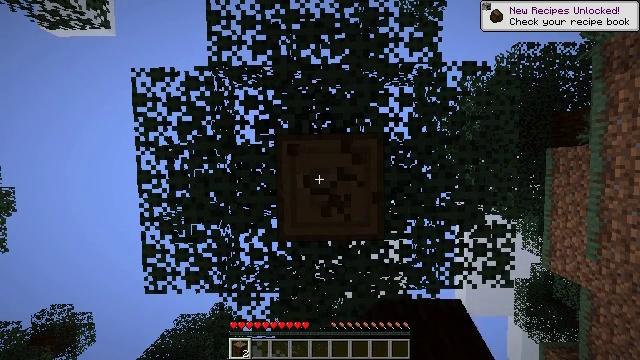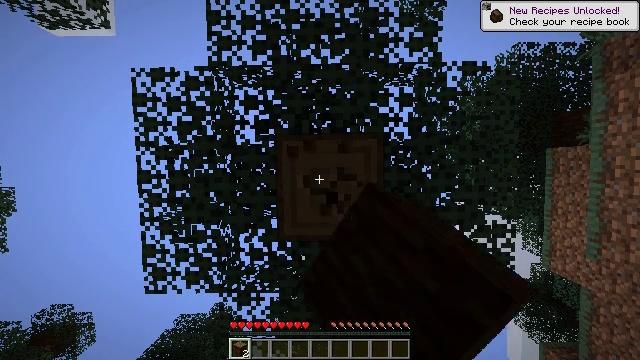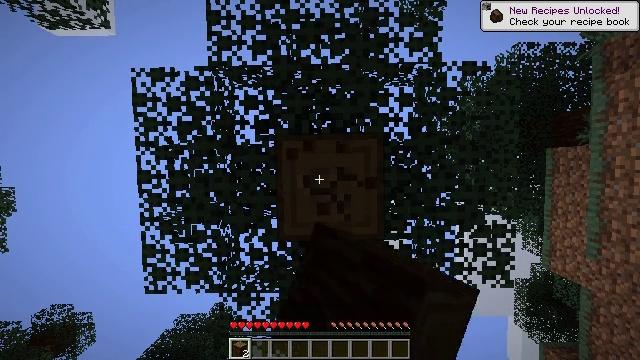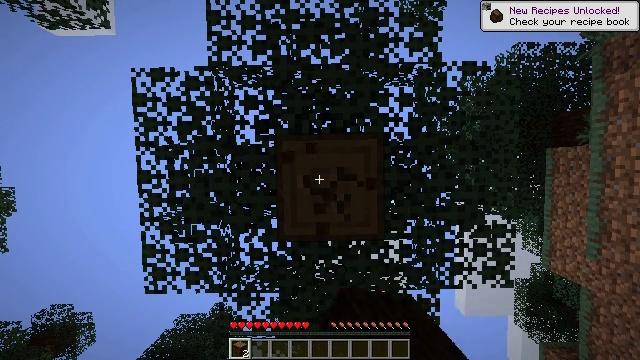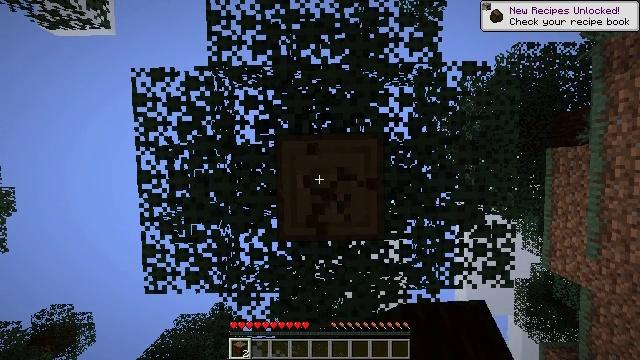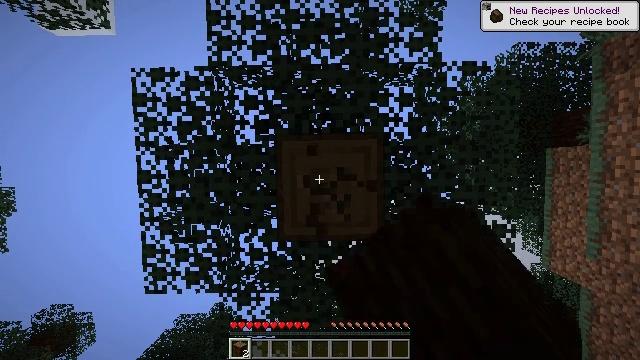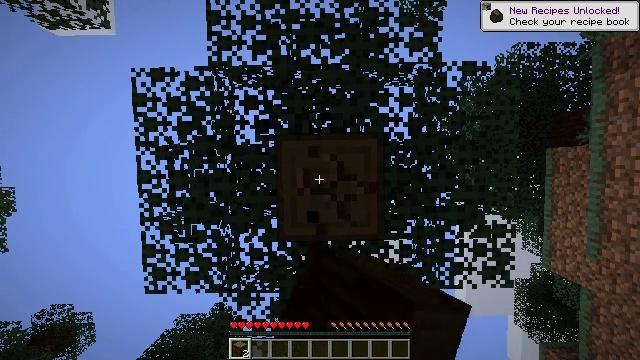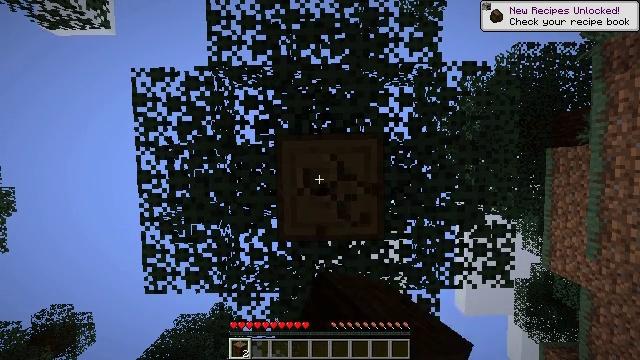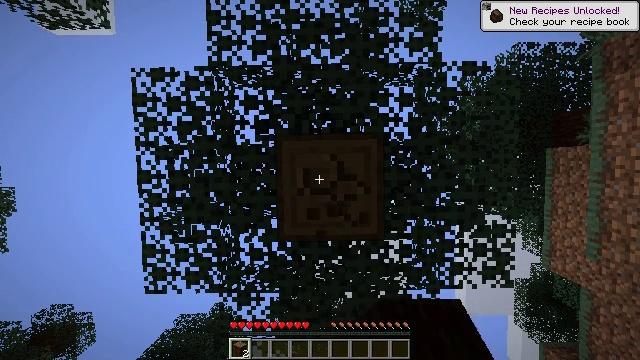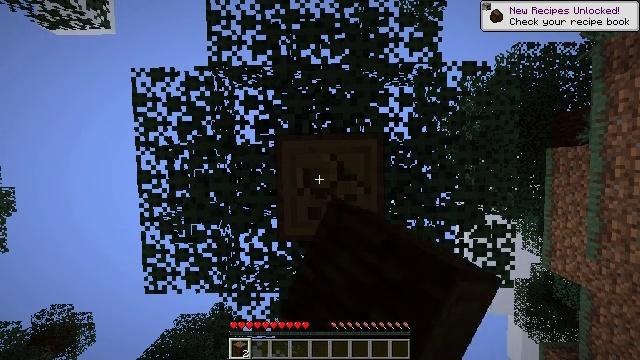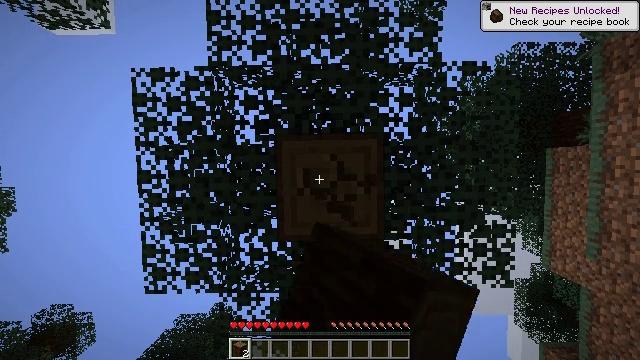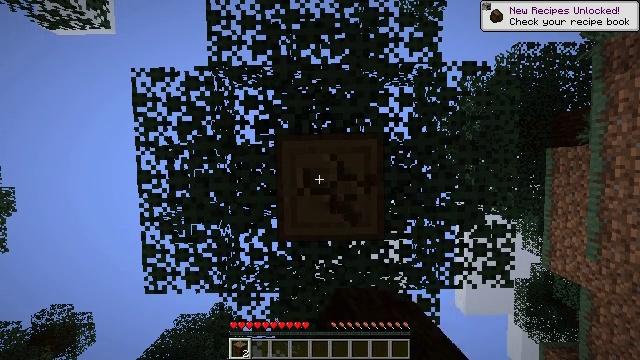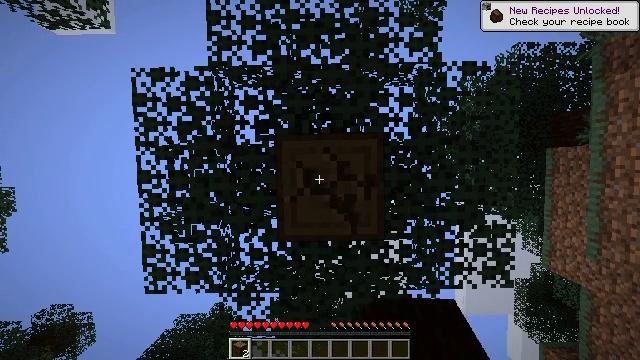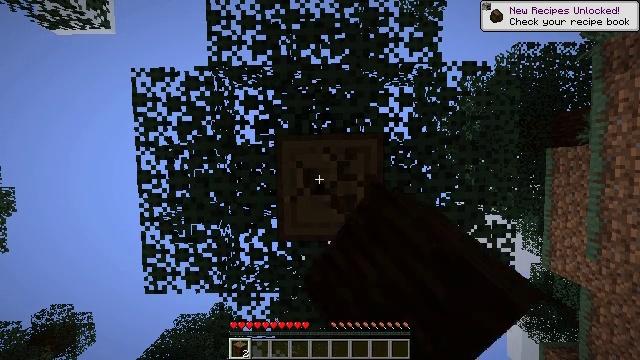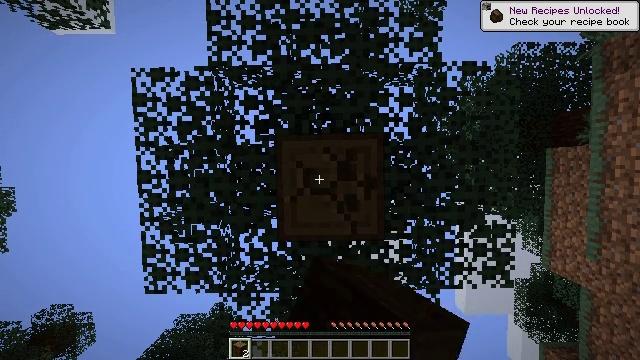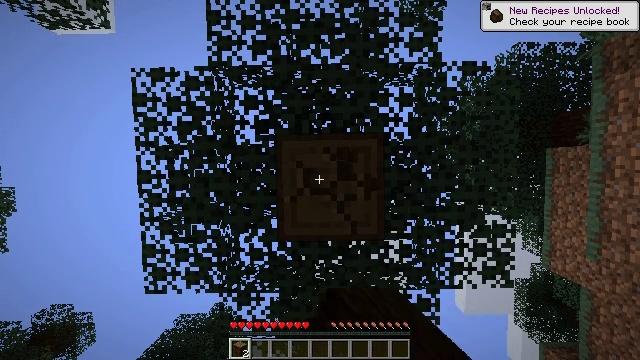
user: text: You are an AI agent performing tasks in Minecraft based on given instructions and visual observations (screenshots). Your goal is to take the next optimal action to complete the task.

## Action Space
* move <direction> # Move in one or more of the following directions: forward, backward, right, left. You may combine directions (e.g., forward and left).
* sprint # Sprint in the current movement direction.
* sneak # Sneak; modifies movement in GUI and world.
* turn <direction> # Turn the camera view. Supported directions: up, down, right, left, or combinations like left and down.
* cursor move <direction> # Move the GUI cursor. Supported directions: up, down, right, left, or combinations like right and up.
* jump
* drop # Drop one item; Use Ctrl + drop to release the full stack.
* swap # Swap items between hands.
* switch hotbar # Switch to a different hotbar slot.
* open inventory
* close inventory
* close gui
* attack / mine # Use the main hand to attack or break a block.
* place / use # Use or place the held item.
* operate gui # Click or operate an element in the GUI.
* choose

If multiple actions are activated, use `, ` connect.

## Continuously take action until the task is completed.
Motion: motion action
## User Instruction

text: Mine the spruce log from the forest.
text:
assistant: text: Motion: attack / mine
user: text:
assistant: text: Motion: attack / mine
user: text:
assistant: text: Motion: attack / mine
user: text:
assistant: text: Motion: attack / mine
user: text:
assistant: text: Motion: attack / mine
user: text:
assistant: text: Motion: attack / mine
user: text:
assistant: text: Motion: attack / mine
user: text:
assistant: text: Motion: attack / mine
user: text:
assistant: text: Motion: attack / mine
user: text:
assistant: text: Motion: attack / mine
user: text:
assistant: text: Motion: attack / mine
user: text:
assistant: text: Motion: attack / mine
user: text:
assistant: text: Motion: attack / mine
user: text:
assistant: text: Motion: attack / mine
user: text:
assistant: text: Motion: attack / mine
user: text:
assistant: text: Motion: attack / mine
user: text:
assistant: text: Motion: attack / mine
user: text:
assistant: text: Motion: attack / mine
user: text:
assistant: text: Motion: attack / mine
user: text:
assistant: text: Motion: attack / mine
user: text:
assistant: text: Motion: attack / mine
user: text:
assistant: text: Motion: attack / mine
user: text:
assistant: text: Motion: attack / mine
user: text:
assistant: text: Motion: attack / mine
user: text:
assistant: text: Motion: attack / mine
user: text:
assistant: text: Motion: attack / mine
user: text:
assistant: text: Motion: attack / mine
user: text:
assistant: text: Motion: attack / mine
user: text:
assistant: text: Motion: attack / mine
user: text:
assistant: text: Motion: attack / mine